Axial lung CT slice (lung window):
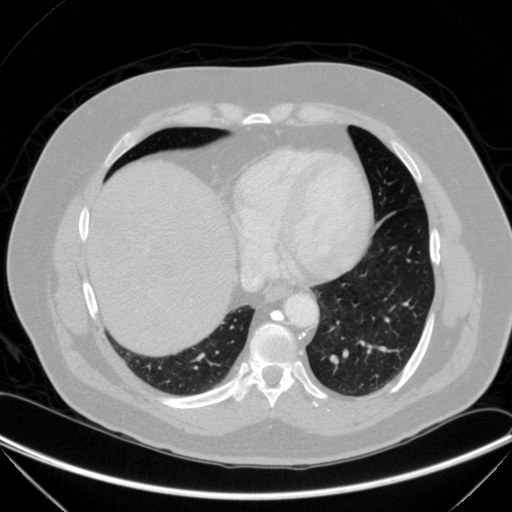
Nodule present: no